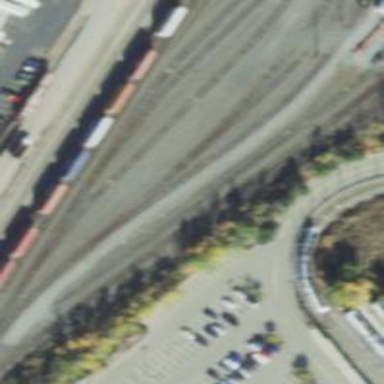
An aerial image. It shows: Railway yard.